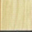
Piece: xx